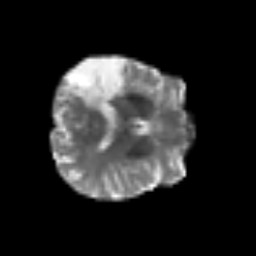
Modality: T2w
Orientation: axial
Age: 59
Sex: female
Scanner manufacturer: siemens
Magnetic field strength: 3 T
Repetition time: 3.2 s
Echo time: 0.081 s